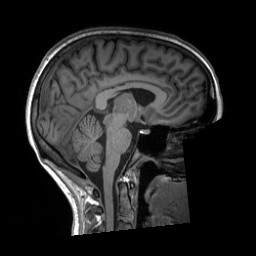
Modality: T1w
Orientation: sagittal